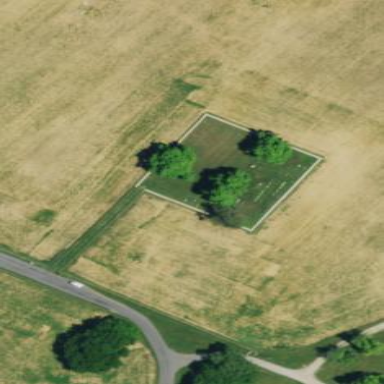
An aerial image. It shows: Graveyard used as cemetery.